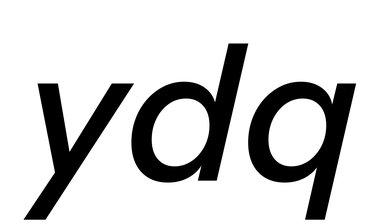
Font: InstrumentSans-Italic_Medium_Italic